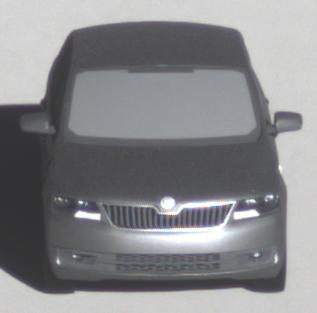
Make: Skoda
Model: Rapid
Detailed model: Rapid 1.2 Active Limousine
Model produced from: 2012/10
Model produced until: 2015/04
Doors: 5
Color: gray
Road condition: dry road
Daytime: morning or afternoon
Contrast: high contrast